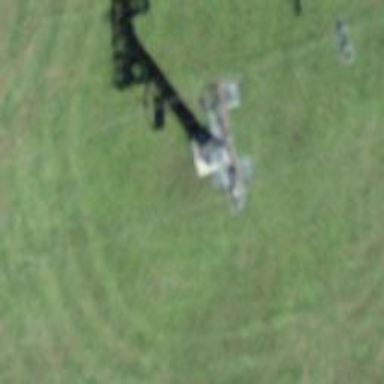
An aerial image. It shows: Pylon used for aerialway.